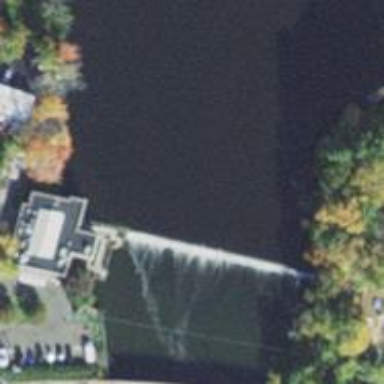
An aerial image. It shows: Dam across waterway.